Question: I have developed a cake php application.
In this there are tables like students,placements,batches,companies
In placements table there is student_id,company_id and in students table there is batch_id column.
In placements index page i have applied jq grid. Here is the screen shot.

I want to give searching on student,company and batch. For this i have used containable behavior inside placements controller index function.
'''
if( $this->params['url']['_search'] == 'true' ) /* For Searching*/
{
//pr($this->params);
$searchconditions = array();
if( isset($this->params['url']['studentname']) && !empty($this->params['url']['studentname']) )
{
array_push(&$searchconditions, array('Student.fullname LIKE' => $this->params['url']['studentname'] . '%'));
}
if( isset($this->params['url']['companyname']) && !empty($this->params['url']['companyname']) )
{
array_push(&$searchconditions, array('Company.name LIKE' => $this->params['url']['companyname'] . '%'));
}
if( isset($this->params['url']['batchname']) && !empty($this->params['url']['batchname']) )
{
array_push(&$searchconditions, array('Batch.name LIKE' => $this->params['url']['batchname'] . '%'));
}
$result = $this->Placement->find('all', array(
'fields' => array('id','student_id','company_id'),
'contain' => array(
'Student' => array(
'fields' => array('id','fullname','batch_id'),
'Batch' => array(
'fields'=> array('id','name')
)
),
'Company' => array(
'fields' => array('id','name')
)
),
'conditions' => $searchconditions,
'order' => $sort_range,
'limit' => $limit_range
));
}
else /* Default display*/
{
$result = $this->Placement->find('all', array(
'fields' => array('id','student_id','company_id'),
'contain' => array(
'Student' => array(
'fields' => array('id','fullname','batch_id'),
'Batch' => array(
'fields'=> array('id','name')
)
),
'Company' => array(
'fields' => array('id','name')
)
),
'order' => $sort_range,
'limit' => $limit_range
));
}
'''
The grid is populated fine with student name , company name and batch name (if case).
Searching is also working fine in case i searched by student name & company name but when i tried to search by batch name i get the following error:
'''
Warning (512): SQL Error: 1054: Unknown column 'Batch.name' in 'where clause' [APPendors\cakephp\cake\libs\model\datasources\dbo_source.php, line 681]
Query: SELECT 'Placement'.'id', 'Placement'.'student_id', 'Placement'.'company_id', 'Student'.'id', 'Student'.'fullname', 'Student'.'batch_id', 'Company'.'id', 'Company'.'name' FROM 'placements' AS 'Placement' LEFT JOIN 'students' AS 'Student' ON ('Placement'.'student_id' = 'Student'.'id') LEFT JOIN 'companies' AS 'Company' ON ('Placement'.'company_id' = 'Company'.'id') WHERE 'Batch'.'name' LIKE 'df%' ORDER BY 'Placement'.'id' asc LIMIT 0,10
'''
I think the relation between student & batch is not working as can be seen from the query.
I am unable to figure out why it is behaving as such.
Please help me on this.
Thanks
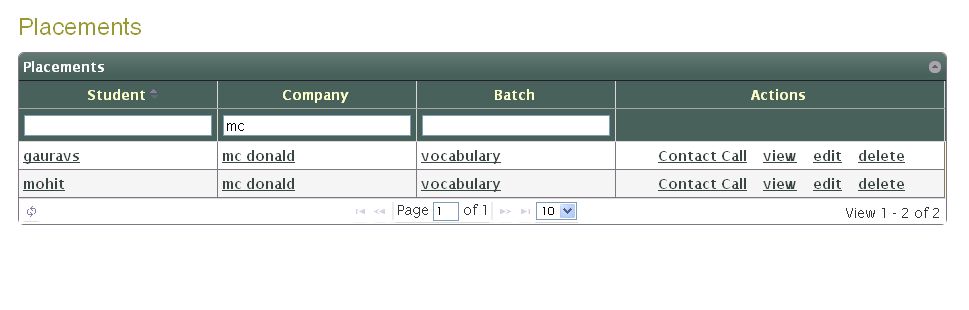
Answer: The Containable behavior doesn't make a join, but makes separate queries for each table.
Use the <URL>. It's an excellent plugin. It will definitely solve your problem.
Answer posted by <URL> site.
Using this plugin you will be able to easily do a find operation in the placement model based on a batch name.
Do like this in your placements controller and I bet you will get results as expected.
'''
$result = $this->Placement->find('all', array(
'fields' => array('id','student_id','company_id'),
'link' => array(
'Student' => array(
'Batch'
),
'Company'
),
'conditions' => $searchconditions,
'order' => $sort_range,
'limit' => $limit_range
));
'''